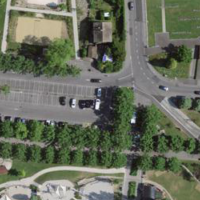
EUNIS habitat code: 55
Species observed at this site:
Plantago major